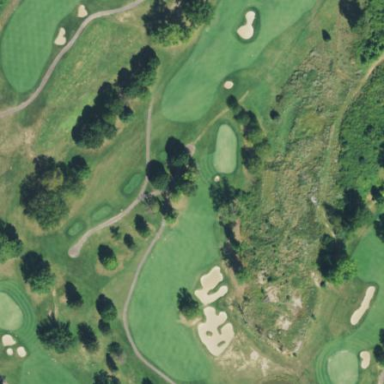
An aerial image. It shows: Grassy area designated as golf fairway.